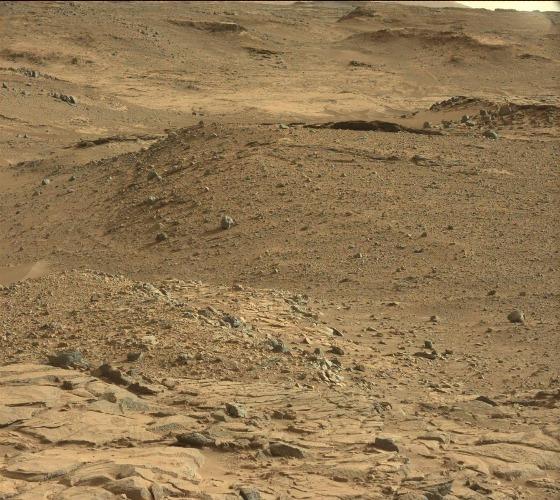
Terrain classes present: Bedrock, Gravel / Sand / Soil, Rock, Sky / Distant Mountains